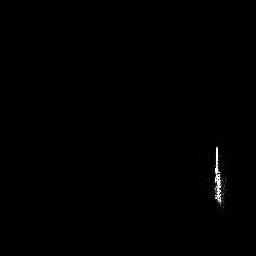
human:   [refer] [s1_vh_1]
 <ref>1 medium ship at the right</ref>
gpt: <box>[[82, 55, 87, 82, 0]]</box>